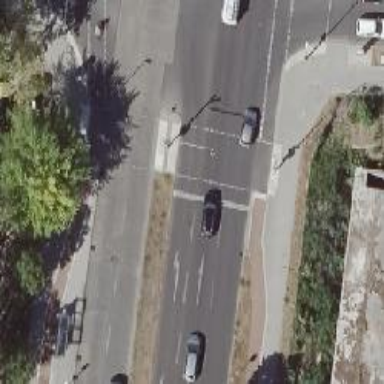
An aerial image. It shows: Road crossing with traffic signals.